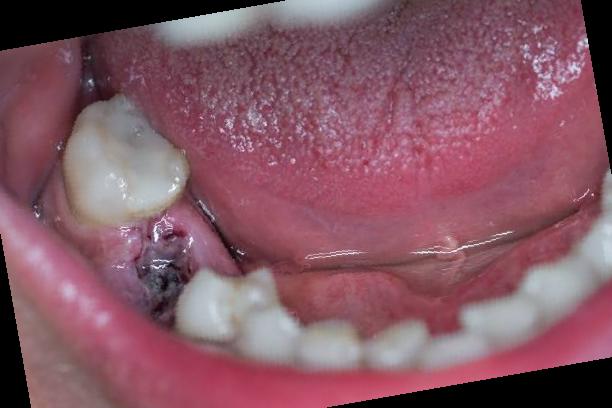
Condition: hypodontia